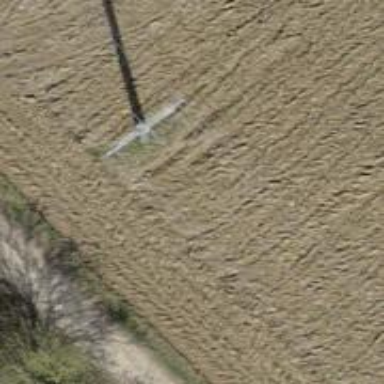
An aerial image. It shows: Three cables of power line.